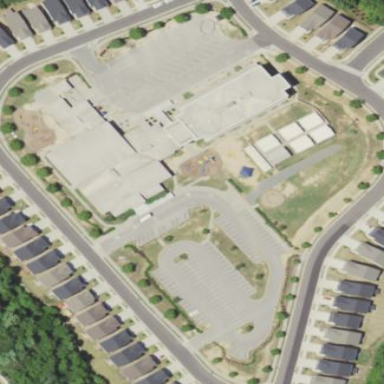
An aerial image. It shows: Elementary school.